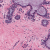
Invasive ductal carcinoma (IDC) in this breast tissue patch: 0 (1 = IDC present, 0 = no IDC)